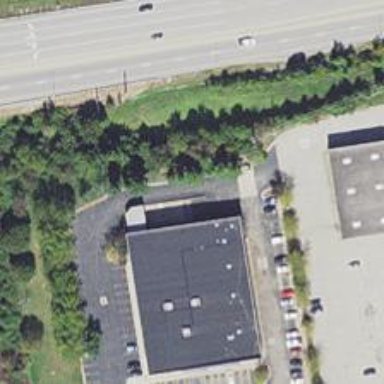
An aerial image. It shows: Building that houses car repair shop.